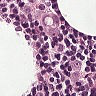
Metastatic tissue present: yes